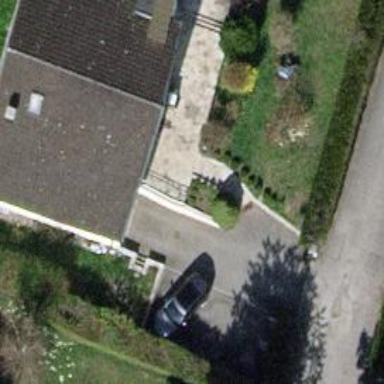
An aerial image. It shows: Detached building.